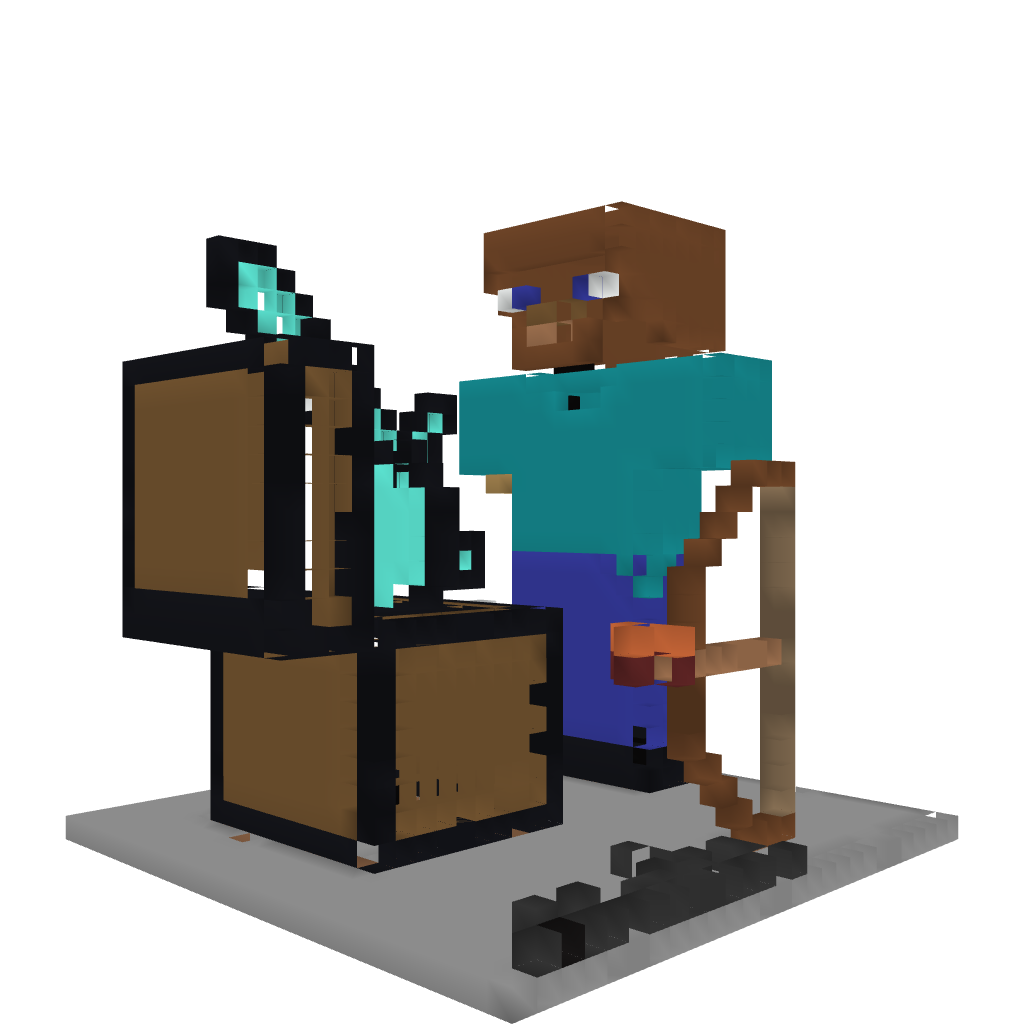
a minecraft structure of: Steve Holding a Sword [FIXED*]